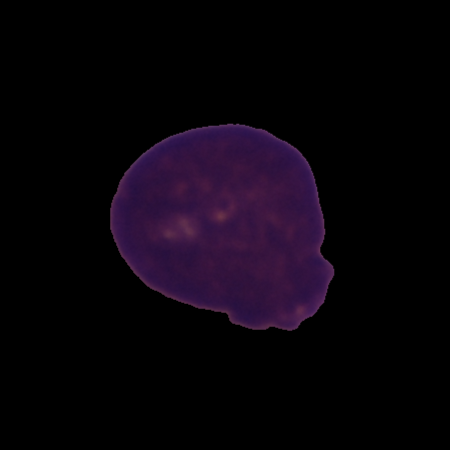
Label: cancer